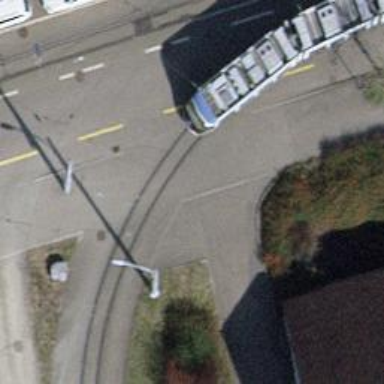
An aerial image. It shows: Tram crossing on the railway.